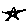
Label: star